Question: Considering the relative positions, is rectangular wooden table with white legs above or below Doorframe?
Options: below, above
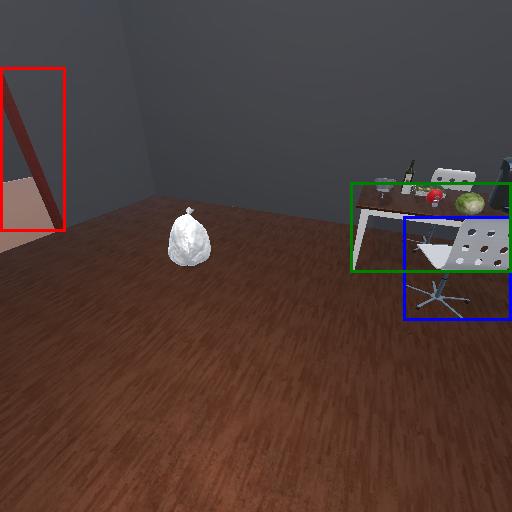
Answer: below